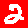
Digit: 2